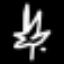
Label: leaf